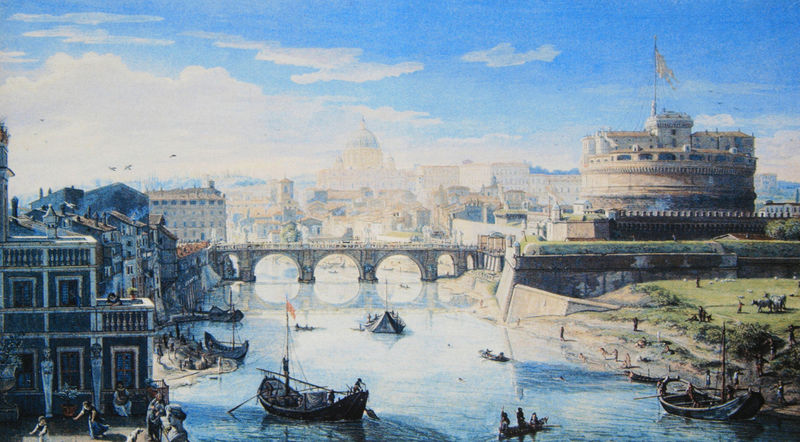
Titel: Vedute des Tiber beim Castel Sant'Angelo
Künstler: Gaspar van Wittel
Standort: Rom
Institution: Galleria Nazionale d'Arte Antica, Palazzo Barberini
Schlagwörter: berg, blau, dunkel, gemälde, himmel, schatten, wasser, weiß, wolken, aquarell, fluss, frauen, gelb, grün, landschaft, menschen, stadt, ufer, fenster, grau, hell, licht, männer, orange, schwarz, strasse, zeichnung, dach, gebäude, gras, haus, rasen, rot, tier, tiere, wiese, wolke, beige, malerei, architektur, blass, mensch, stein, öl, feld, ferne, häuser, hügel, kühe, morgen, natur, spiegelung, strauch, vögel, weite, brücke, busch, gewässer, kirche, sonne, renaissance, boot, boote, kahn, rund, turm, balkon, farbig, schiff, schiffe, segel, sommer, strand, wellen, ansicht, fahnen, fassade, italien, ort, vedute, venedig, fahne, fischer, flagge, mast, segelschiff, berge, dorf, dächer, mauer, dunst, tag, hafen, kähne, rundbogen, kai, kuppel, masten, flus, strom, steg, rudern, büste, grass, zinnen, stadtansicht, bögen, rinder, burg, palast, palazzi, palazzo, dom, idyll, festung, angel, rom, leben, floss, rundbögen, siedlung, vatikan, london, ewige stadt, tiber, arno, michelangelo, ponte, petersdom, hafenstadt, paläste, villen, italienisch, peter, themse, engelsburg, statt, berh, ebgelsbrücke, figren, peterskirch, tosca, ähne, dorm, 0rom, arnobrücke, schjiff